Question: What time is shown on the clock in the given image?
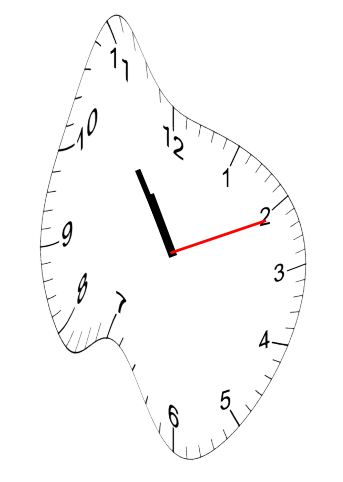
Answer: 10:54:11